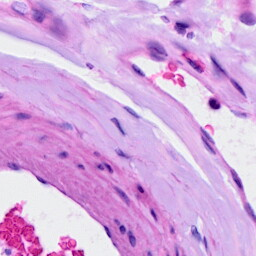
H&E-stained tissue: Ovarian